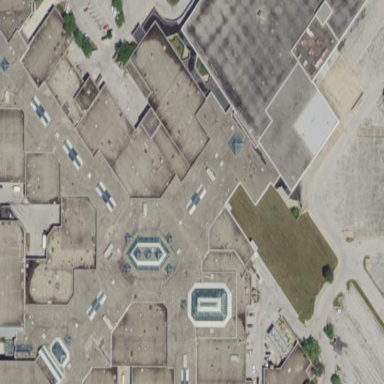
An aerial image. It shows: Retail building that is part of mall.